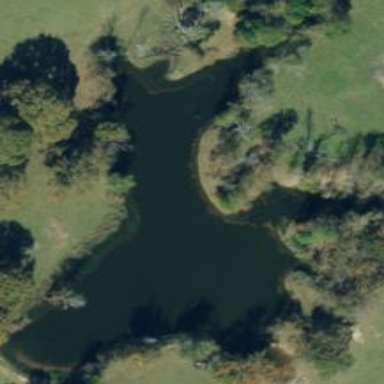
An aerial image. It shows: Pond with natural water.